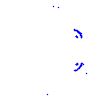
Particle: kaon